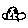
Label: car